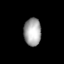
Tissue: lung
Cell type: Myeloid cells
Senescence score: 0.5485
Nuclear area (px): 470
Mean DAPI intensity: 166.306